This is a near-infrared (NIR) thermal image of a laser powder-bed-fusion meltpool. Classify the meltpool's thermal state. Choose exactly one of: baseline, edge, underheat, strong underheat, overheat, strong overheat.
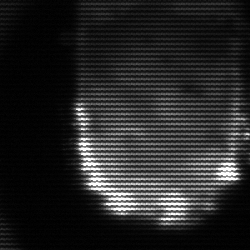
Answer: baseline